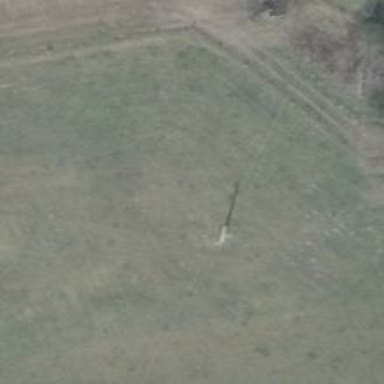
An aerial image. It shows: Minor power line with 3 cables.